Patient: sex F, age 47
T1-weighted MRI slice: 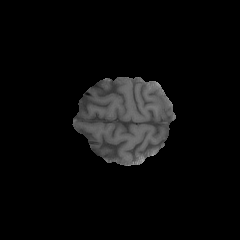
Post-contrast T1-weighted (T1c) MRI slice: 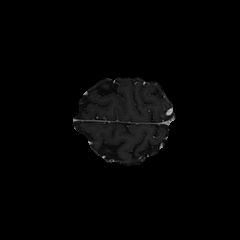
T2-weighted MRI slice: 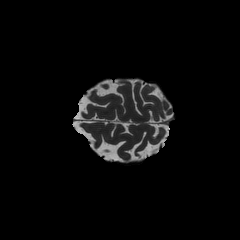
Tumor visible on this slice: no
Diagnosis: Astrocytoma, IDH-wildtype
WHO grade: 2